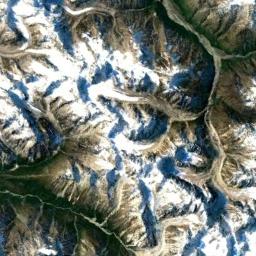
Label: snowberg